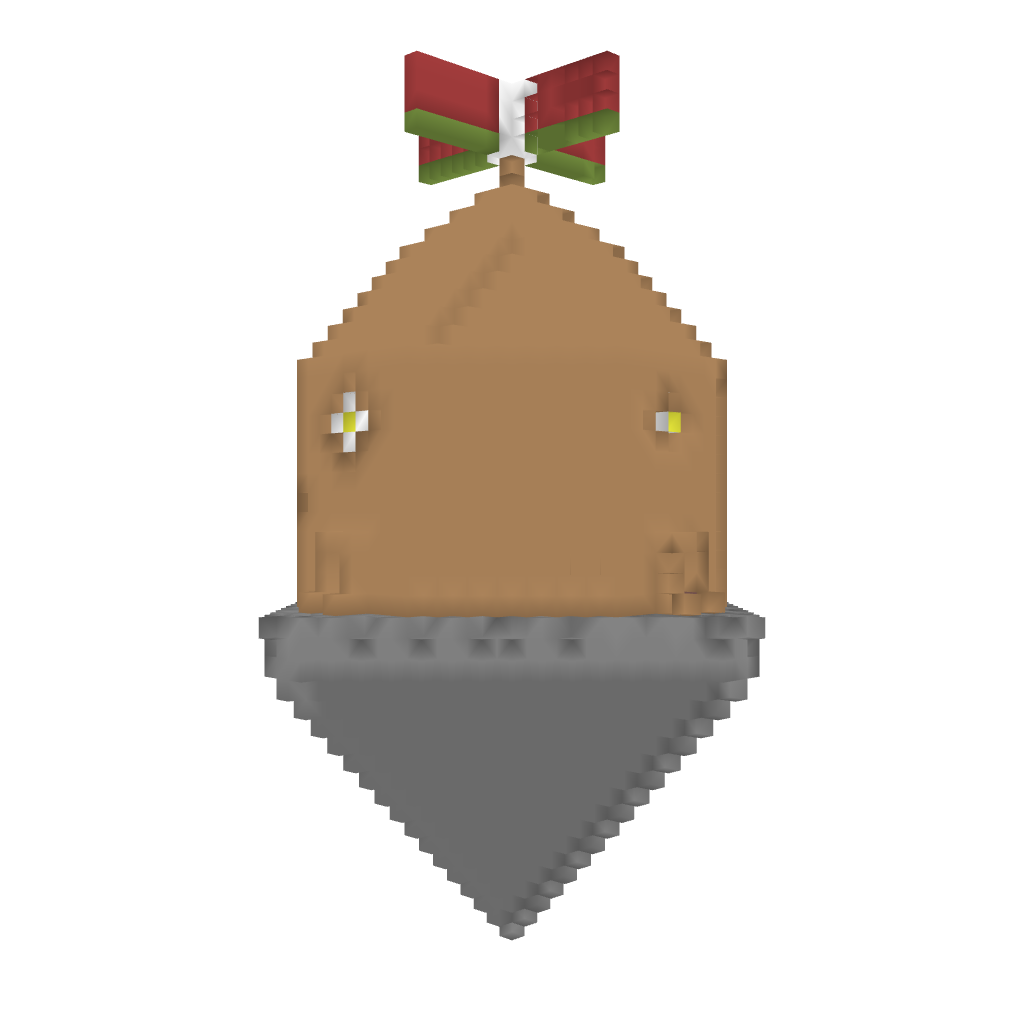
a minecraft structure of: high quality sky island house with a propeller on top